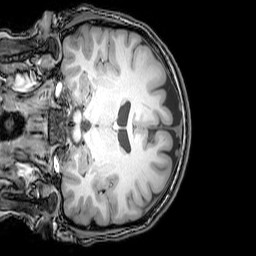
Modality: T1w
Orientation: coronal
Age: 25
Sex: female
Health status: healthy
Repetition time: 0.081 s
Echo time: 0.037 s